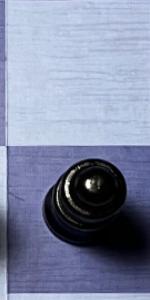
Label: Queen_Black